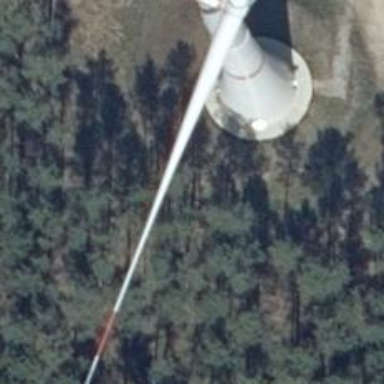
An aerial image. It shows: Wind turbine power generator.